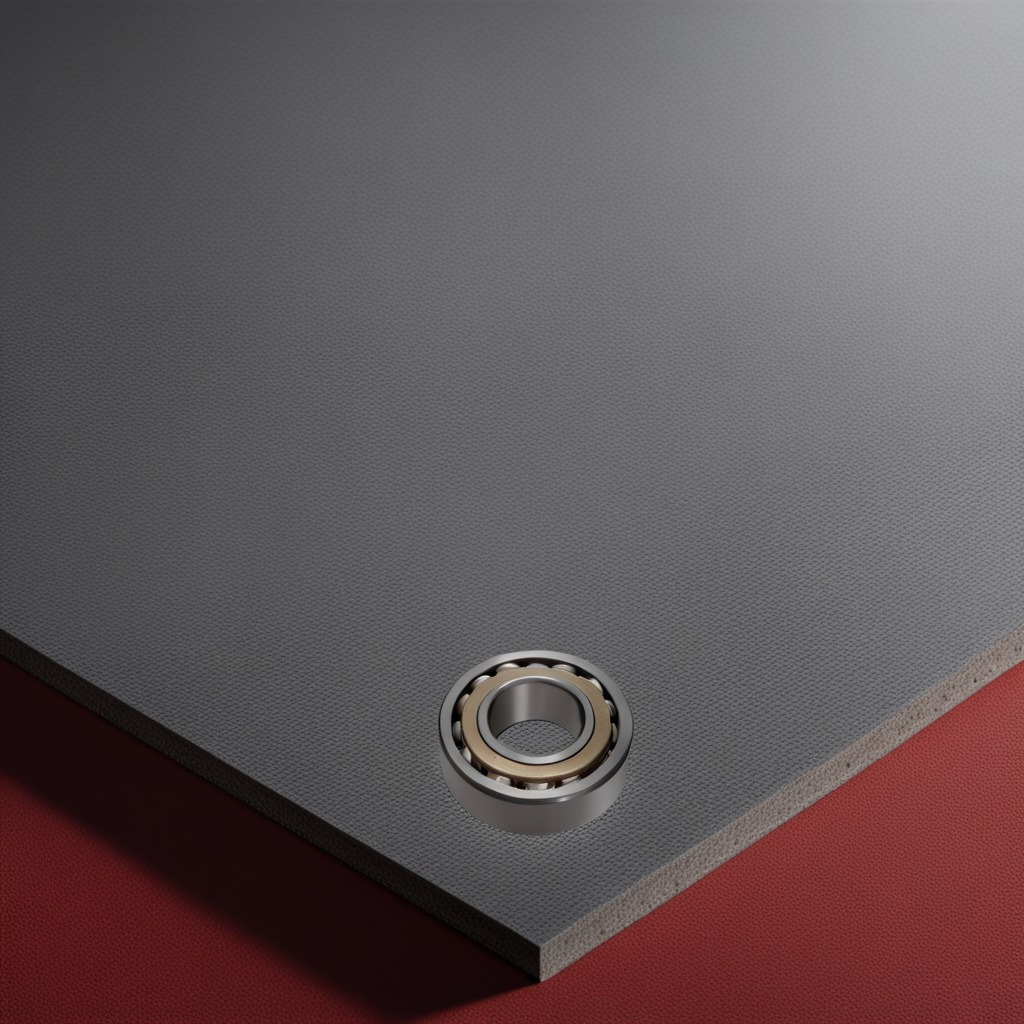
A metal ball bearing lies on a clean granite tabletop covered with a red rubber mat inside a workshop under bright overhead lighting crisp shadows high clarity worn but beneath the mat